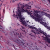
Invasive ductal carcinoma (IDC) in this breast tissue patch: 1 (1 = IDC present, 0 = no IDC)